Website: bh-photo
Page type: payment
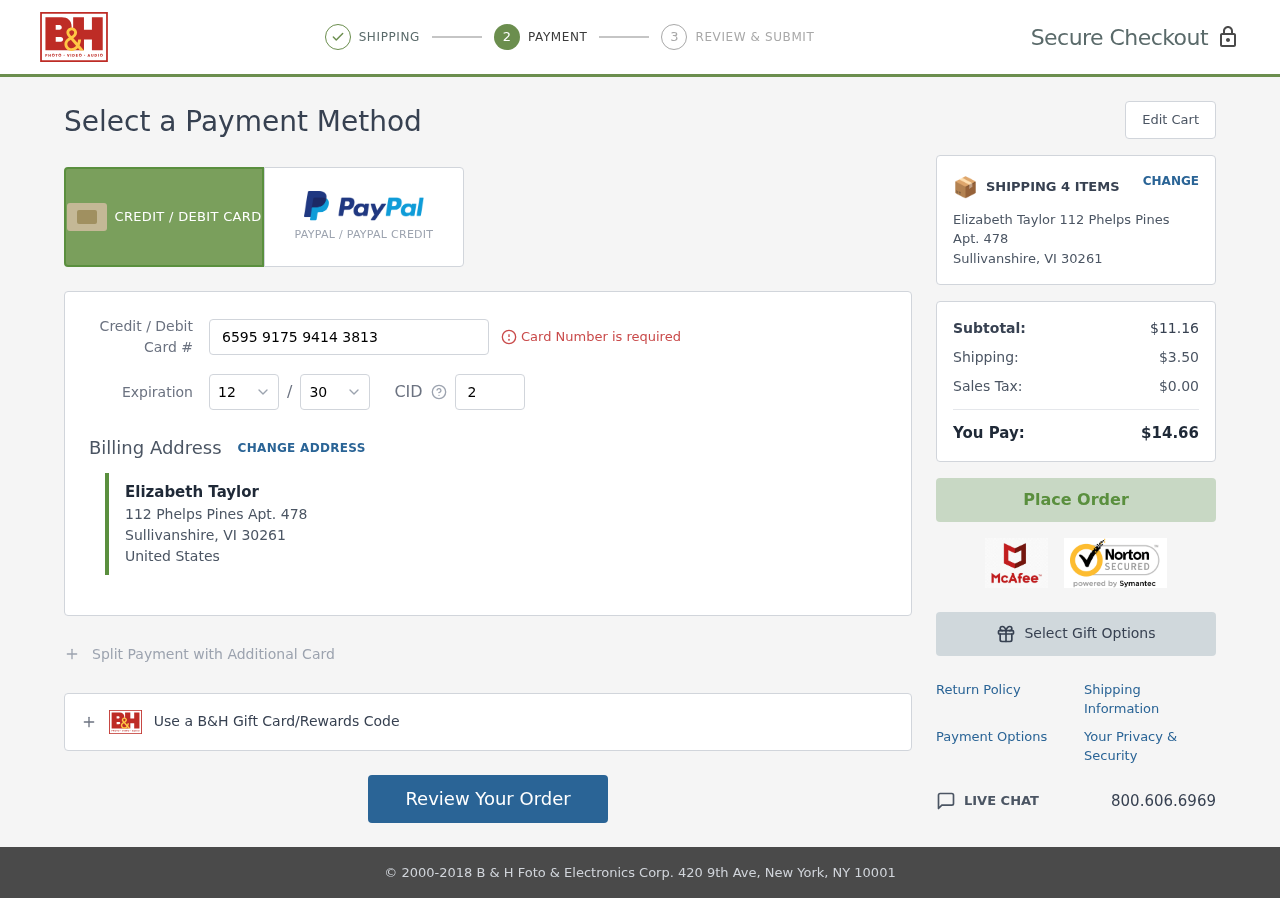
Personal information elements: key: PII_CARD_CVV
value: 218
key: PII_CARD_EXPIRY_MONTH
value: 12
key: PII_CARD_EXPIRY_YEAR
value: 30
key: PII_CARD_NUMBER
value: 6595 9175 9414 3813
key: PII_CITY
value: Sullivanshire
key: PII_COUNTRY
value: United States
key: PII_FULLNAME
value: Elizabeth Taylor
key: PII_POSTCODE
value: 30261
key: PII_STATE_ABBR
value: VI
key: PII_STREET
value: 112 Phelps Pines Apt. 478
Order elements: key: ORDER_NUM_ITEMS
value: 4
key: ORDER_SUBTOTAL
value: $11.16
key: ORDER_SHIPPING_COST
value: $3.50
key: ORDER_TAX
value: $0.00
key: ORDER_TOTAL
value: $14.66